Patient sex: M
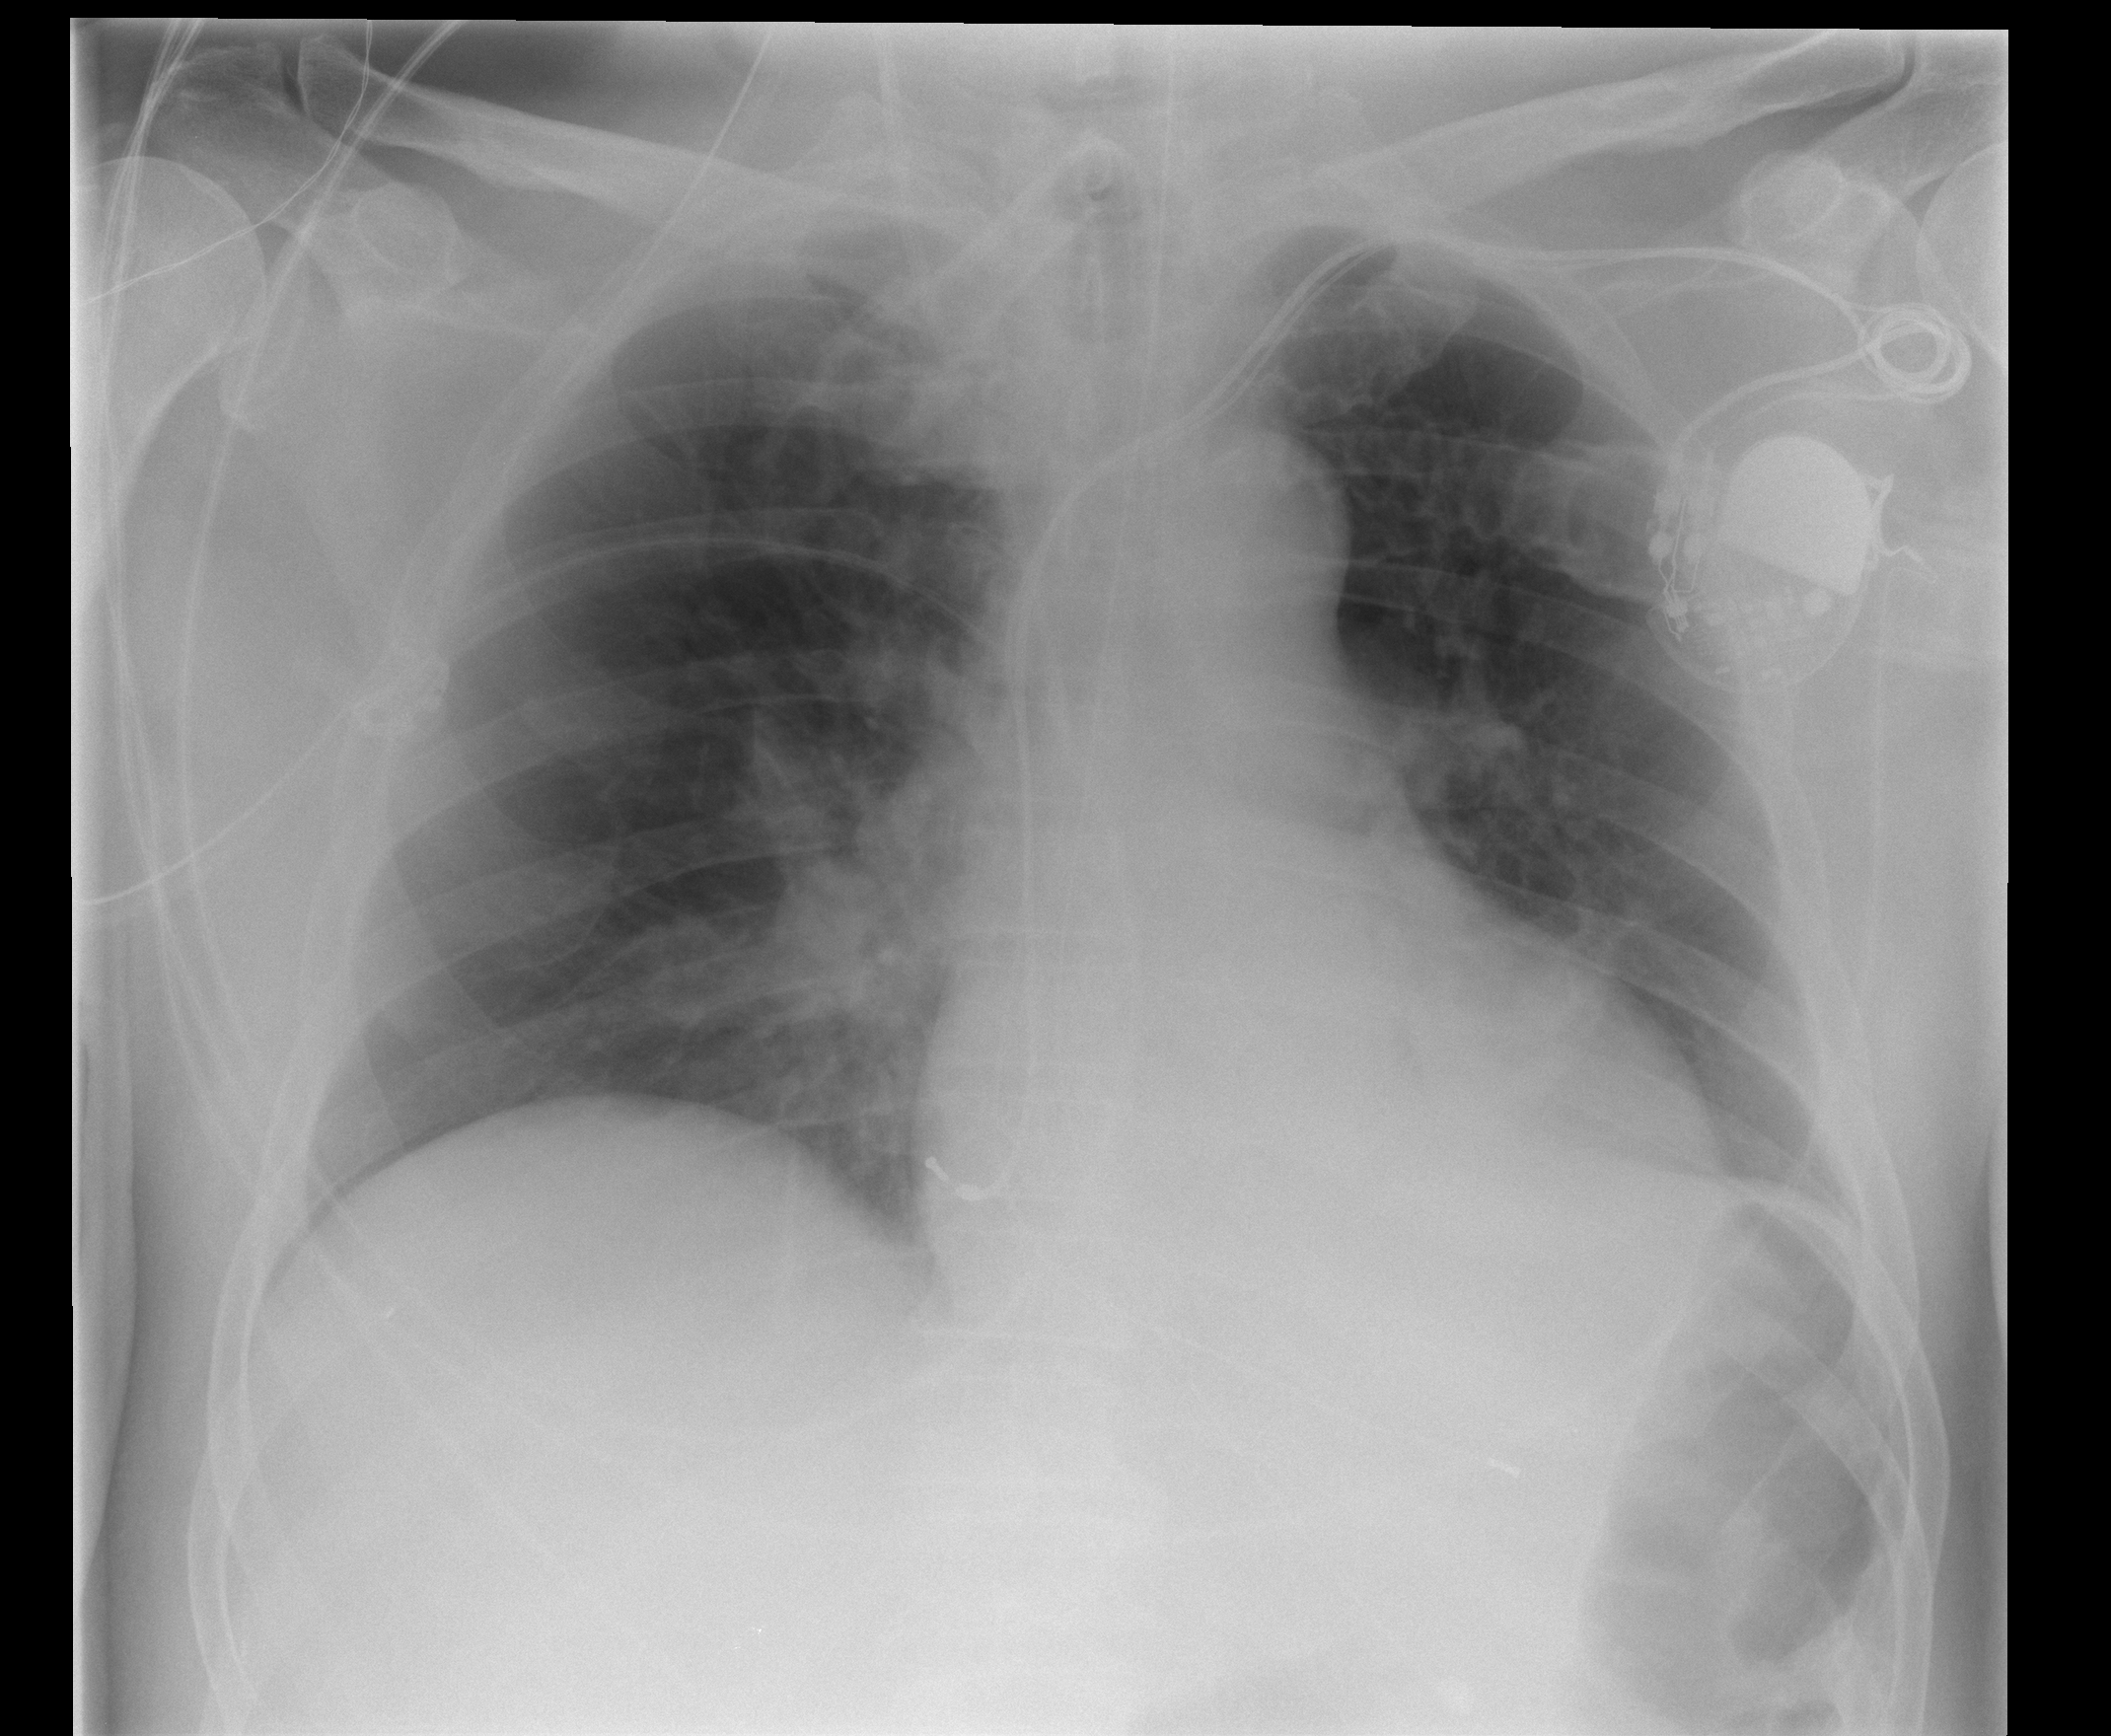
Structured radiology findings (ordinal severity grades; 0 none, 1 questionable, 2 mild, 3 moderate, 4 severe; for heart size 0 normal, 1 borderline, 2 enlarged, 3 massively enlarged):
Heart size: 0
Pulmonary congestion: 0
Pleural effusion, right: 0
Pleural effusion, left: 0
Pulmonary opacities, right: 2
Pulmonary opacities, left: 0
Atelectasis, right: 1
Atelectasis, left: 0